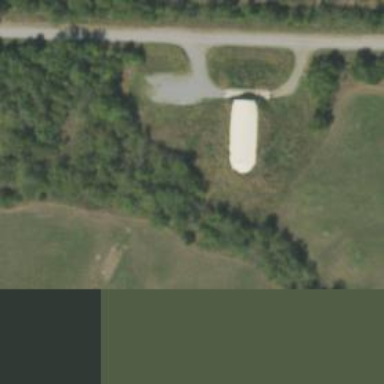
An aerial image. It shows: Military bunker.